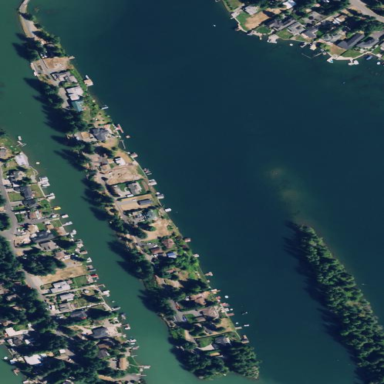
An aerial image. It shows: Residential area on island.